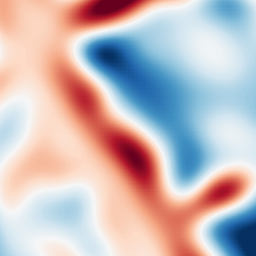
Category: multiscale
Decomposition family: log
Decomposition parameters: sigma: 20
Upsampling method: sinc_hamming
Upsampling parameters: scale: 4
kernel_size: 8
Upsampling scale: 4